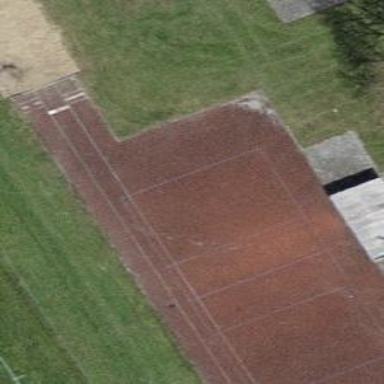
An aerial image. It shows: Athletics pitch designated for leisure land.